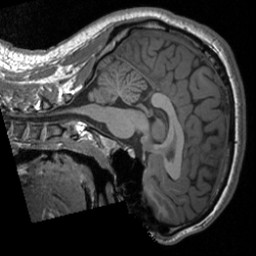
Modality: T1w
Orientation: sagittal
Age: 22
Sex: male
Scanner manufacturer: siemens
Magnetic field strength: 3 T
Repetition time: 1.9 s
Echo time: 0.00226 s